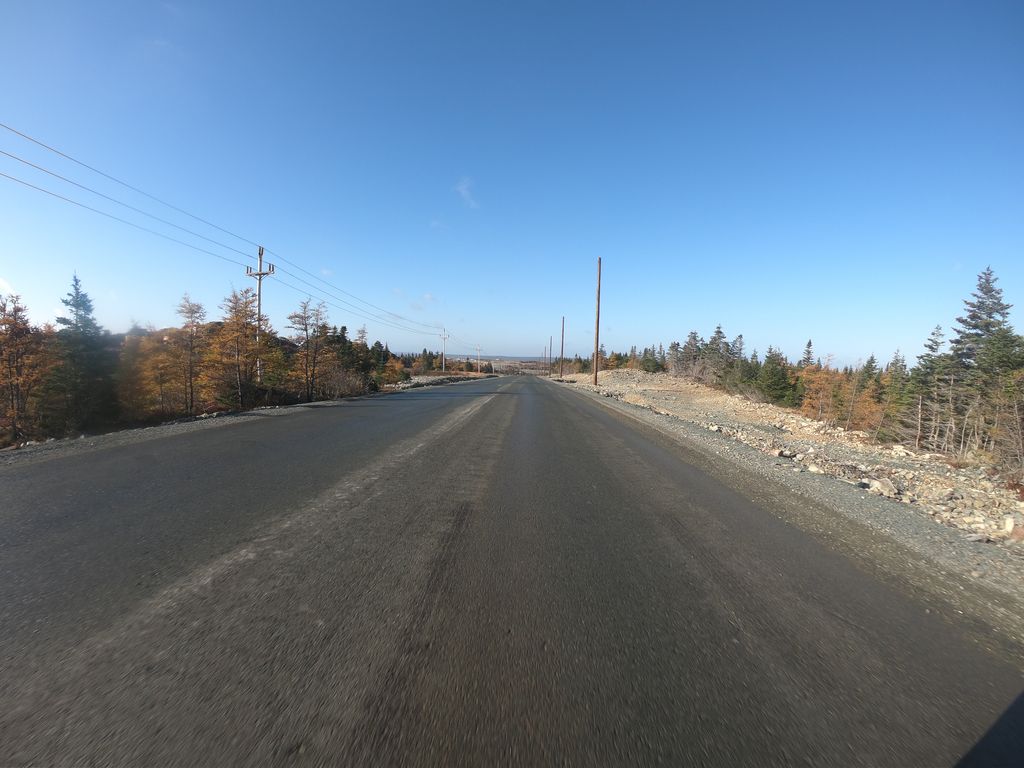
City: st_johns